Interaction volume radius: 5 \u00c5
Interaction volume height: 25 \u00c5
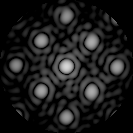
Disorder parameter: 0.1444